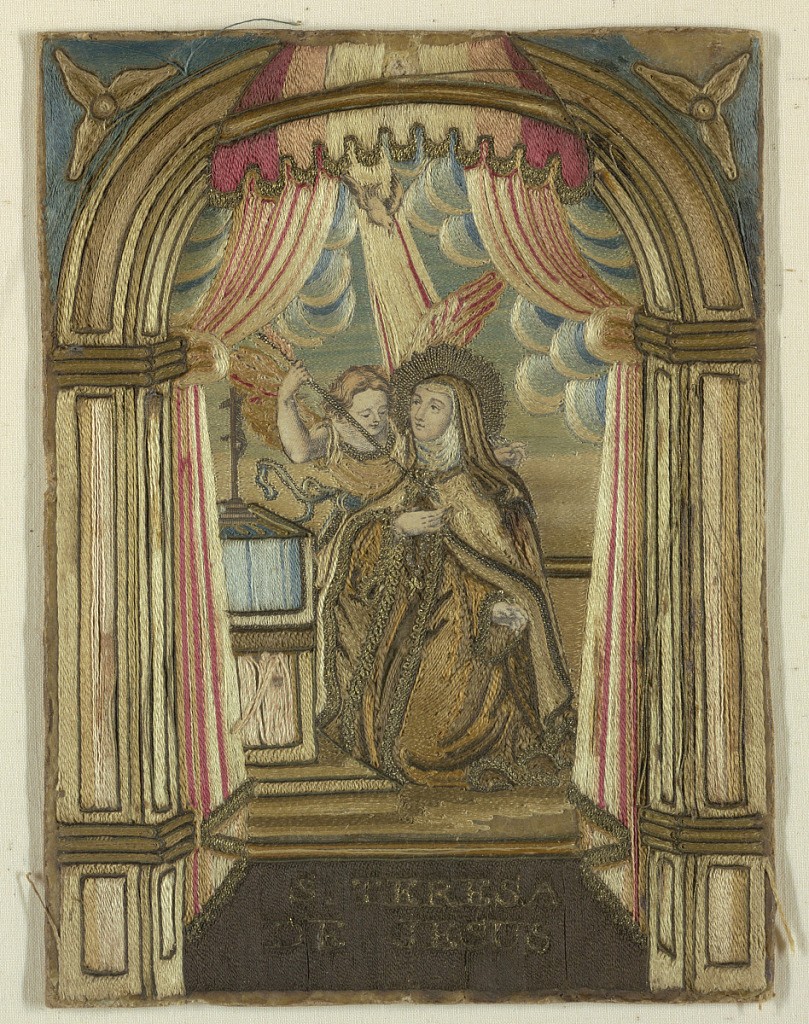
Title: Mock embroidered picture
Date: late 17th–early 18th century
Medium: silk, metal threads, paper Technique: painted, metal threads laid on parchment or paper with wax
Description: Small picture, framed, and under glass. Shows figure of woman, kneeling before an altar, while an angel bends over her, pointing an arrow at her breast. Above, dove descending on rays of light. whole in architectural frame with canopy above. Embroidered in colored silks and some metal thread; appears to be laid work on a paper foundation. Faces and hands of engraved paper. Below: "S. Teresa da Jesus."